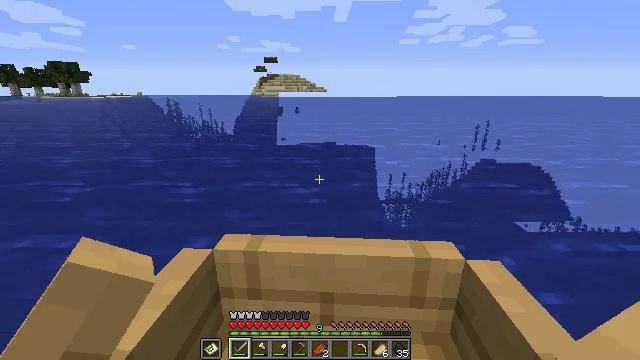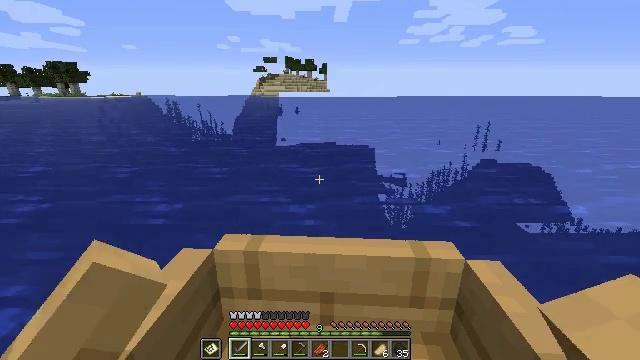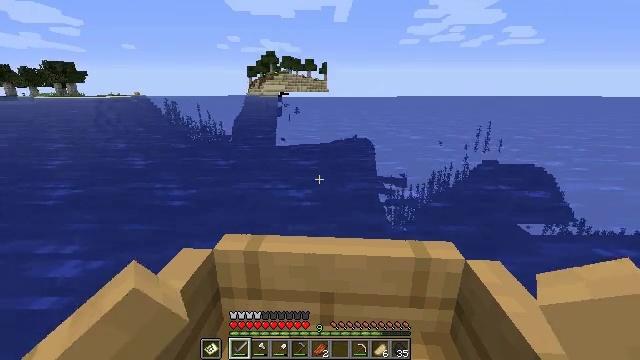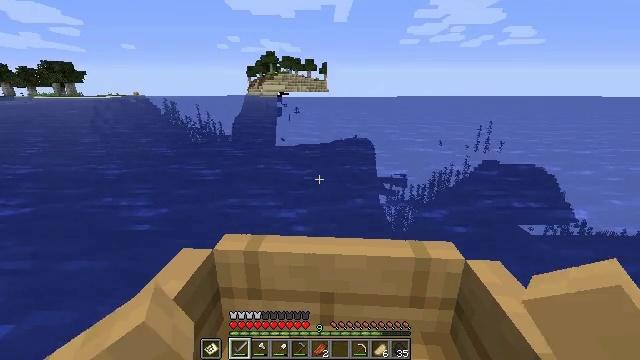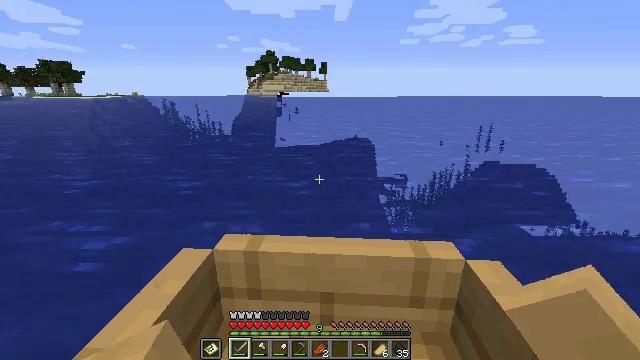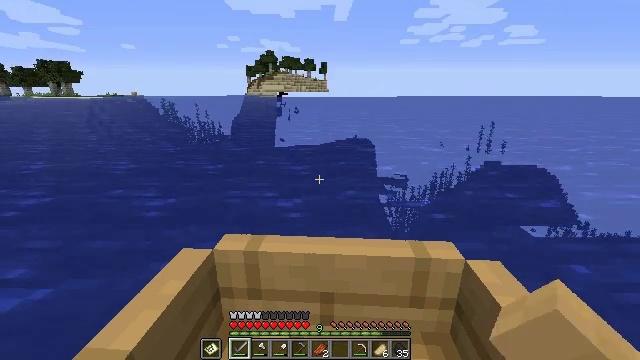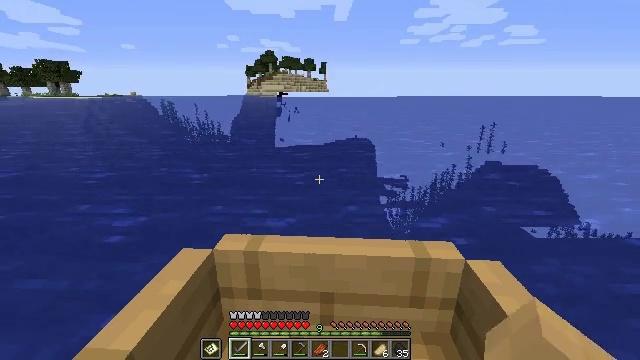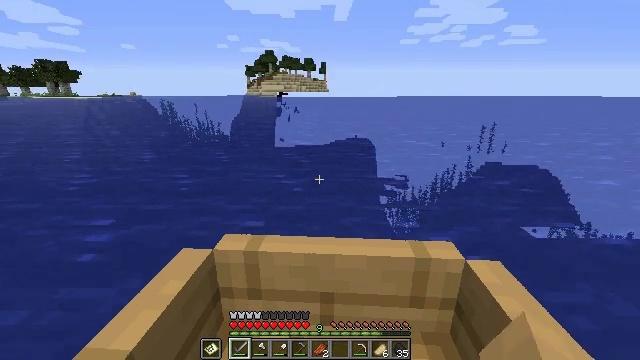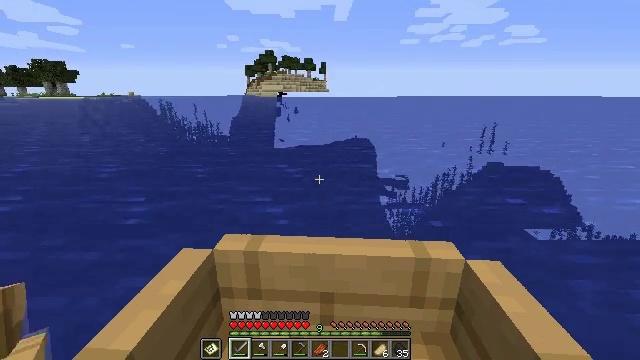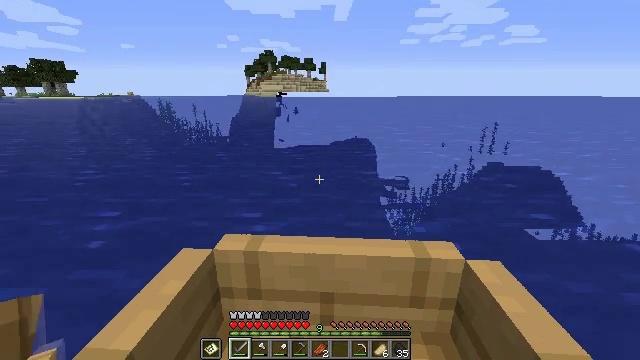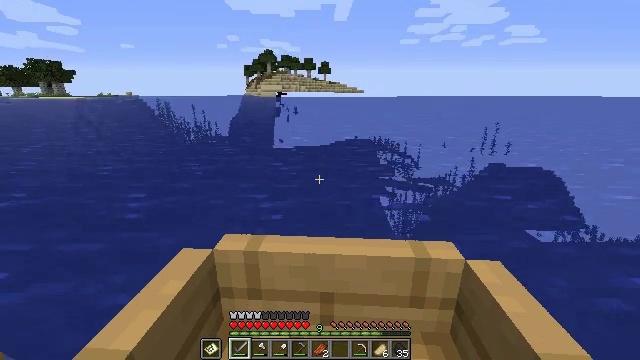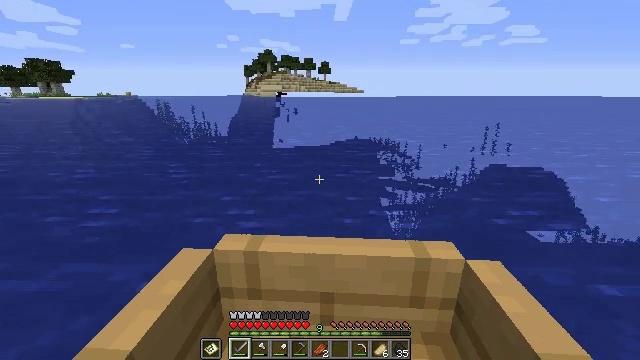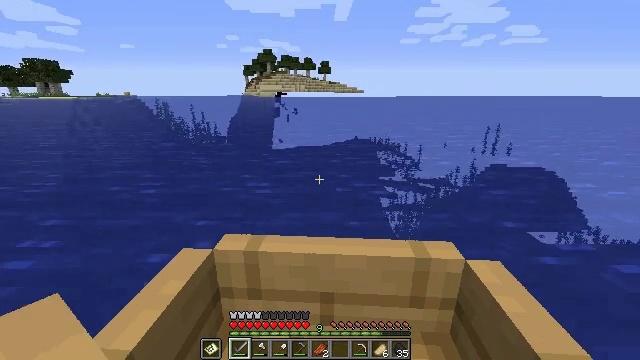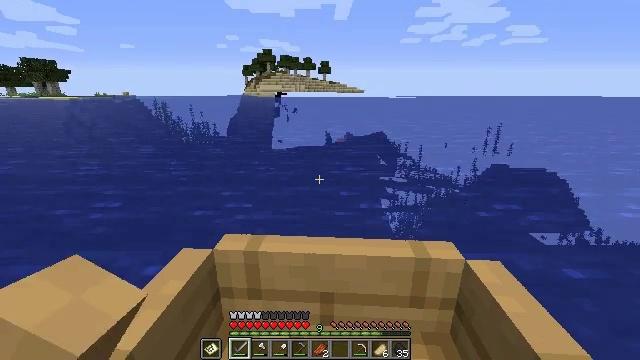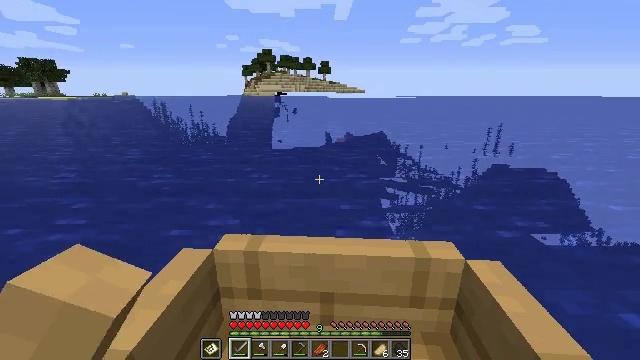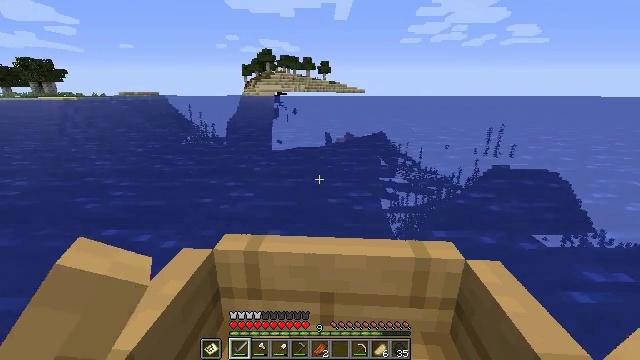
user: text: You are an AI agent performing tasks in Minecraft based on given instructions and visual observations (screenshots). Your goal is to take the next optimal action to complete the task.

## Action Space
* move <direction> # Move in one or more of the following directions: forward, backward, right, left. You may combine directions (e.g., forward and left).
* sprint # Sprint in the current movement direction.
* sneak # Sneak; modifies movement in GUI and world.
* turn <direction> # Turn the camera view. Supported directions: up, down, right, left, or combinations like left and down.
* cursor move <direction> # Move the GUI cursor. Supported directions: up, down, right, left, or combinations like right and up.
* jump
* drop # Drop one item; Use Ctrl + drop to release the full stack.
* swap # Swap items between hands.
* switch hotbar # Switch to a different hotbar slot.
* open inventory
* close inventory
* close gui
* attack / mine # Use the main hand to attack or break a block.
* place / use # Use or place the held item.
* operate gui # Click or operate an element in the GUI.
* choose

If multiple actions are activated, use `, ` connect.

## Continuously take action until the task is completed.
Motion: motion action
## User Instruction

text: Attack the ground to gather sand.
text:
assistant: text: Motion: move forward
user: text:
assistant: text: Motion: move forward
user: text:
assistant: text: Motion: move forward
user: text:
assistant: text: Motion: move forward
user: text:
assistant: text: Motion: move forward
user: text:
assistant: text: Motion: move forward
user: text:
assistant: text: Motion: move forward
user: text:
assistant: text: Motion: move forward
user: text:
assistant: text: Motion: move forward
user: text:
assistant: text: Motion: move forward
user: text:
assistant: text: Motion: move forward
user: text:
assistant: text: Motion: move forward
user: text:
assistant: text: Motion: move forward
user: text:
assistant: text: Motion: move forward
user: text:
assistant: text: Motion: move forward
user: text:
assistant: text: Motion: move forward
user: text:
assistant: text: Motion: move forward
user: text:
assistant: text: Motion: move forward
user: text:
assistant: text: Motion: move forward
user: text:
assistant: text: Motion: move forward
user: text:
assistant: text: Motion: move forward
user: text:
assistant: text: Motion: move forward
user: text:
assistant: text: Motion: move forward
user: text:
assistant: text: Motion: move forward
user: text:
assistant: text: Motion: move forward
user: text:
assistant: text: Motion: no_op
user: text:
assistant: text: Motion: no_op
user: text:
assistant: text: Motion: no_op
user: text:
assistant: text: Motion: no_op
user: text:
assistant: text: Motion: no_op